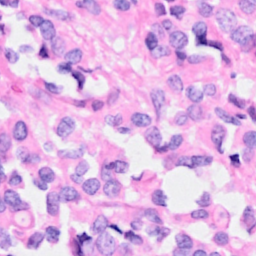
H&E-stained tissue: Breast